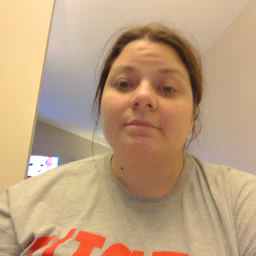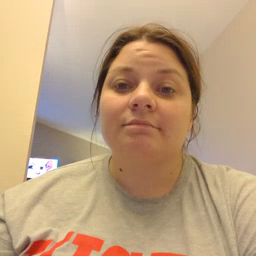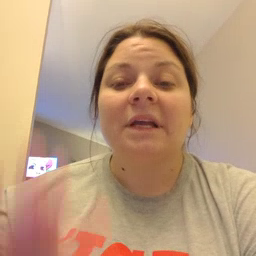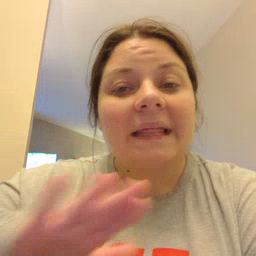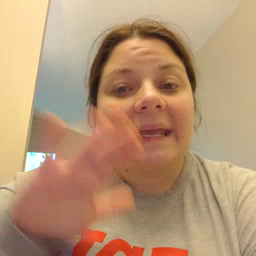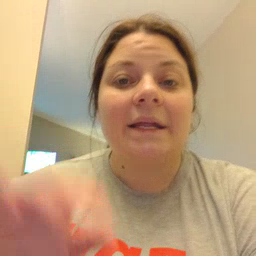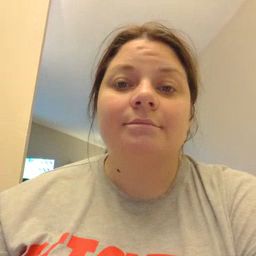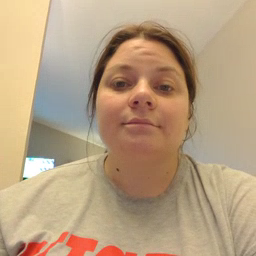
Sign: clean